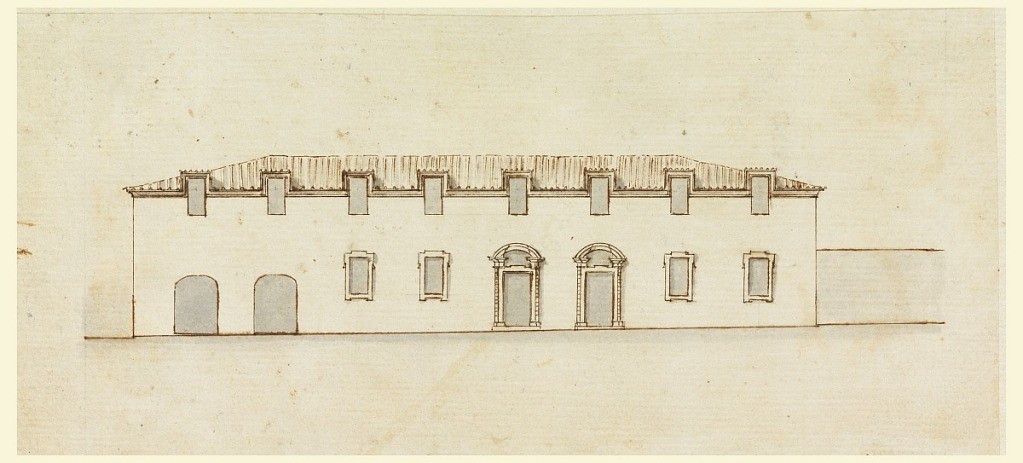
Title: Elevation of a royal building
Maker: Carlo Marchionni, Italian, 1702–1786
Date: ca. 1746
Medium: Graphite, pen and ink, brush and gray watercolor on laid paper
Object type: Drawing
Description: A two-story building, with a low wall at right. in the ground floor are at left two door openings—for stable and for carriage room. From left to right: two windows, two doors, two windows. Upper floor has eight windows whose upper halves reach into the tiled roof.